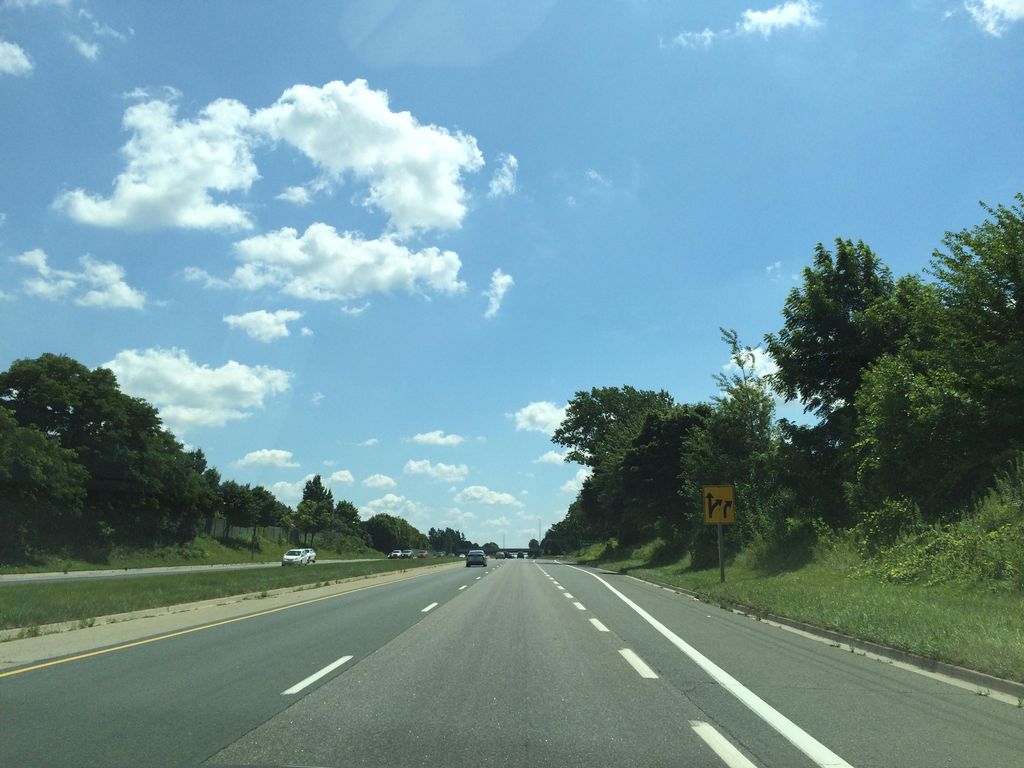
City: hamilton